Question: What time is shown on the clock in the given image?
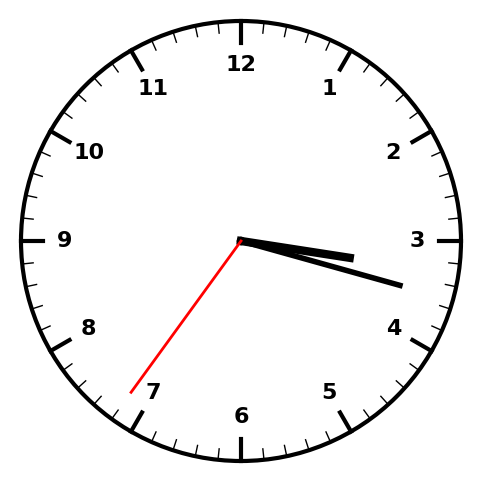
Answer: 03:17:36